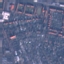
Label: Residential